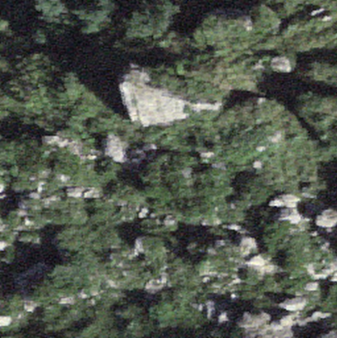
Label: bouldering_area